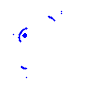
Particle: proton